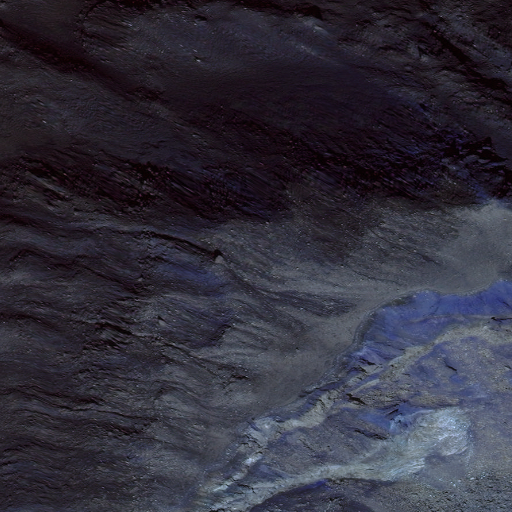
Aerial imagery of mountain in Alaska named Pyre Peak containing only unknown